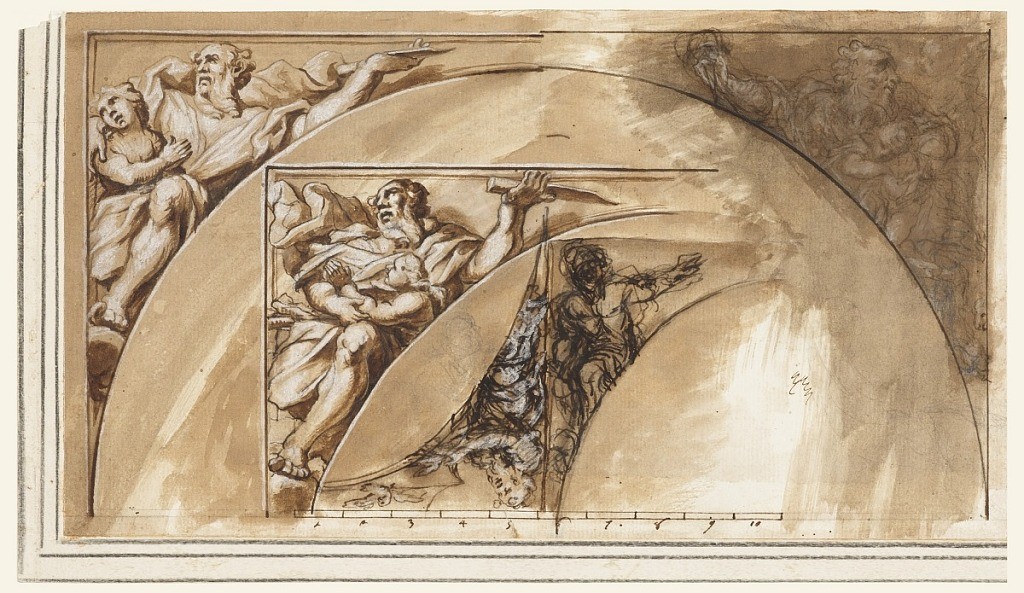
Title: Design for Spandral Decoration
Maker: Ciro Ferri, Italian, 1634 - 1689
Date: ca. 1825
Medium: Brush and sepia wash, pen and brown ink, graphie, white gouache on paper; verso: pen and brown ink, black chalk on paper
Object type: Drawing
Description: Recto:  top left and right, center left:  spandrels showing Abraham raising or brandishing the knife and Isaac kneeling.  The representation at top right which showed the coming of the angel and the head of the ram was obliterated by over painting with sepia.  Bottom center, right:  An indistinct nude figure in a spandrel.  Bottom center, left, in opposite directions:  Noah holding a small ark from which a dove flies.  Bottom center:  the scale.

Verso:  a standing man in classical armor talks to what seems to be an angel.  The man is shown twice: the other figure, in the three poses.